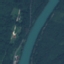
Land use / land cover class: River